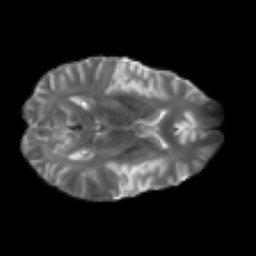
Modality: T2w
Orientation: axial
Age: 37
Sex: male
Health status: healthy
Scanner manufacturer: philips
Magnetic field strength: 3 T
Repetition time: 4.378 s
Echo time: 0.09797 s